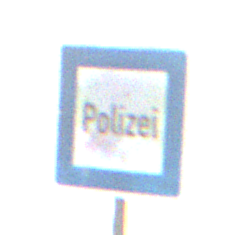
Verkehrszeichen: Polizei
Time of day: SunriseSunset
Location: Outdoor (Nature)
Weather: PartlyCloudy
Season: Summer
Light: Natural